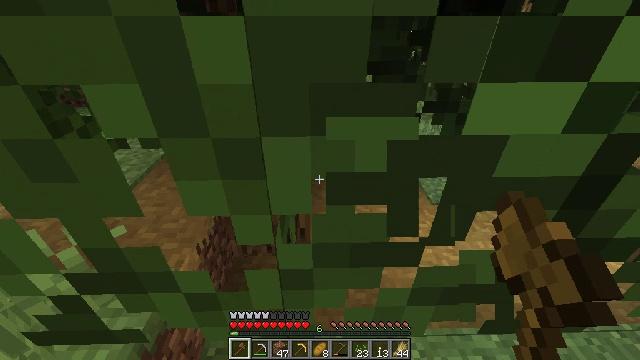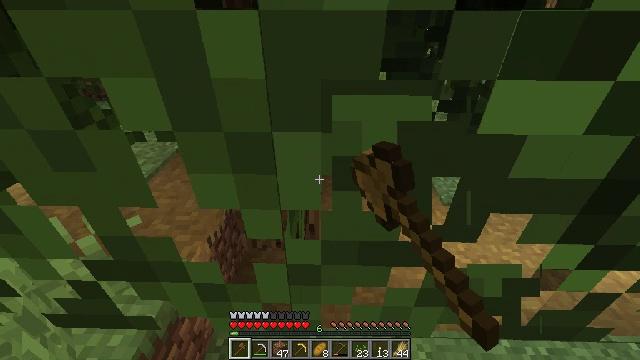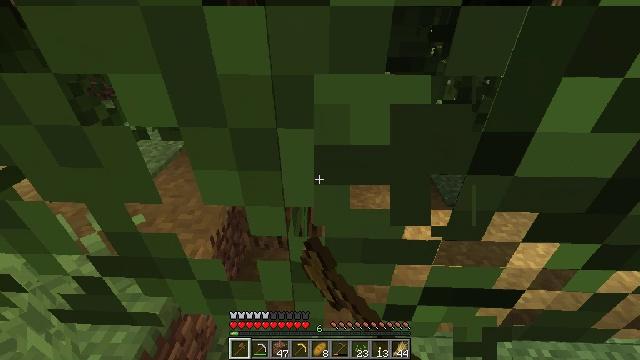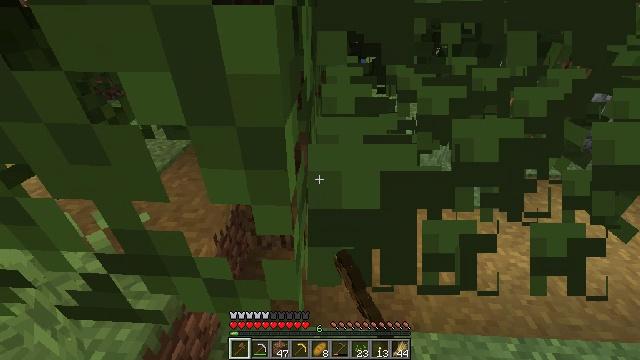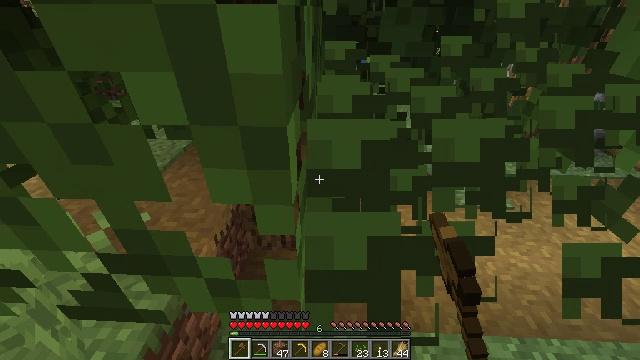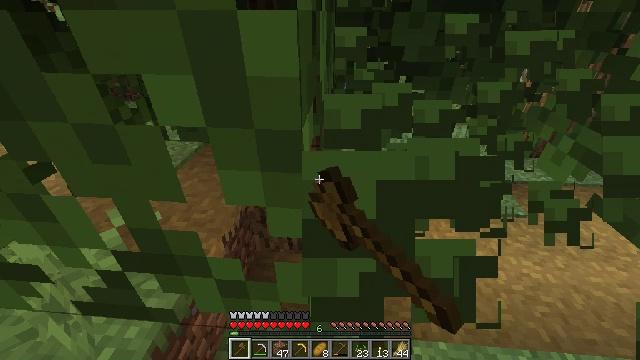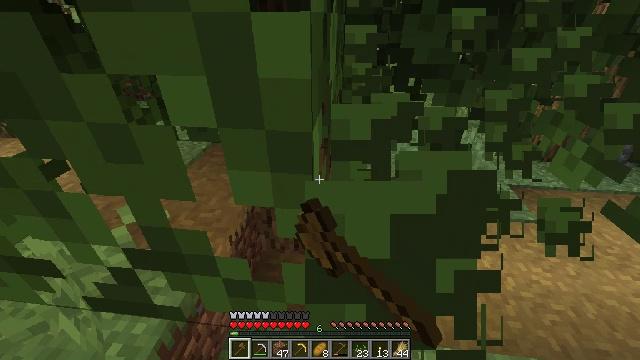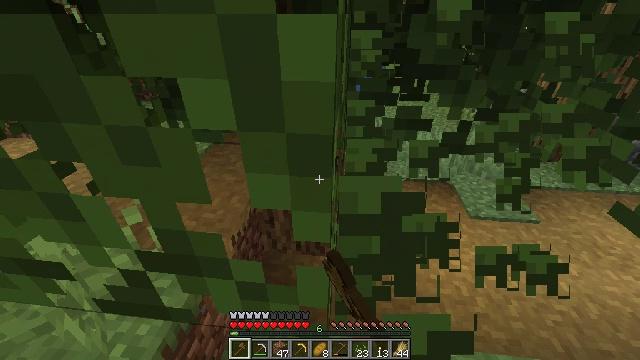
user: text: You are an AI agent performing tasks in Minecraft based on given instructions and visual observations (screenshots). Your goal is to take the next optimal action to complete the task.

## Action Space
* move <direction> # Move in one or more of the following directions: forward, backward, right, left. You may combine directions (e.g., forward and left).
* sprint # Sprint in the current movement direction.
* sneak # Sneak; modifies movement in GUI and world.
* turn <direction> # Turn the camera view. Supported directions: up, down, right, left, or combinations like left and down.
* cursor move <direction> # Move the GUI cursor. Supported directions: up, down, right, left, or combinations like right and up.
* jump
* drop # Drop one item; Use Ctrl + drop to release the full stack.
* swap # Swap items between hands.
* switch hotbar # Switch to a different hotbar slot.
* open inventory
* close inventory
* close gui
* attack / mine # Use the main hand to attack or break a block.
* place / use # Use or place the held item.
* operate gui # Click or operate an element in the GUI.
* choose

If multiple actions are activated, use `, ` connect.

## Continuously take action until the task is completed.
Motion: motion action
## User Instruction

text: Remove oak leaves from branches.
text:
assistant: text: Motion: move forward, turn left, attack / mine
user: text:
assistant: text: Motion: move forward, attack / mine
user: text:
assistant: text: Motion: move forward, attack / mine
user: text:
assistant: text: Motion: move forward, attack / mine
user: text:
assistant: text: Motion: move forward, turn left, attack / mine
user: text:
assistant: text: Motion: move forward, turn left, attack / mine
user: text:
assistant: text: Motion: move forward, attack / mine
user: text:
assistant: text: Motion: attack / mine